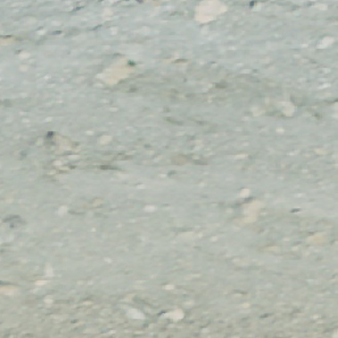
Label: other